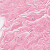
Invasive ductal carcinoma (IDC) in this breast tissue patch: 0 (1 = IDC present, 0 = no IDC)